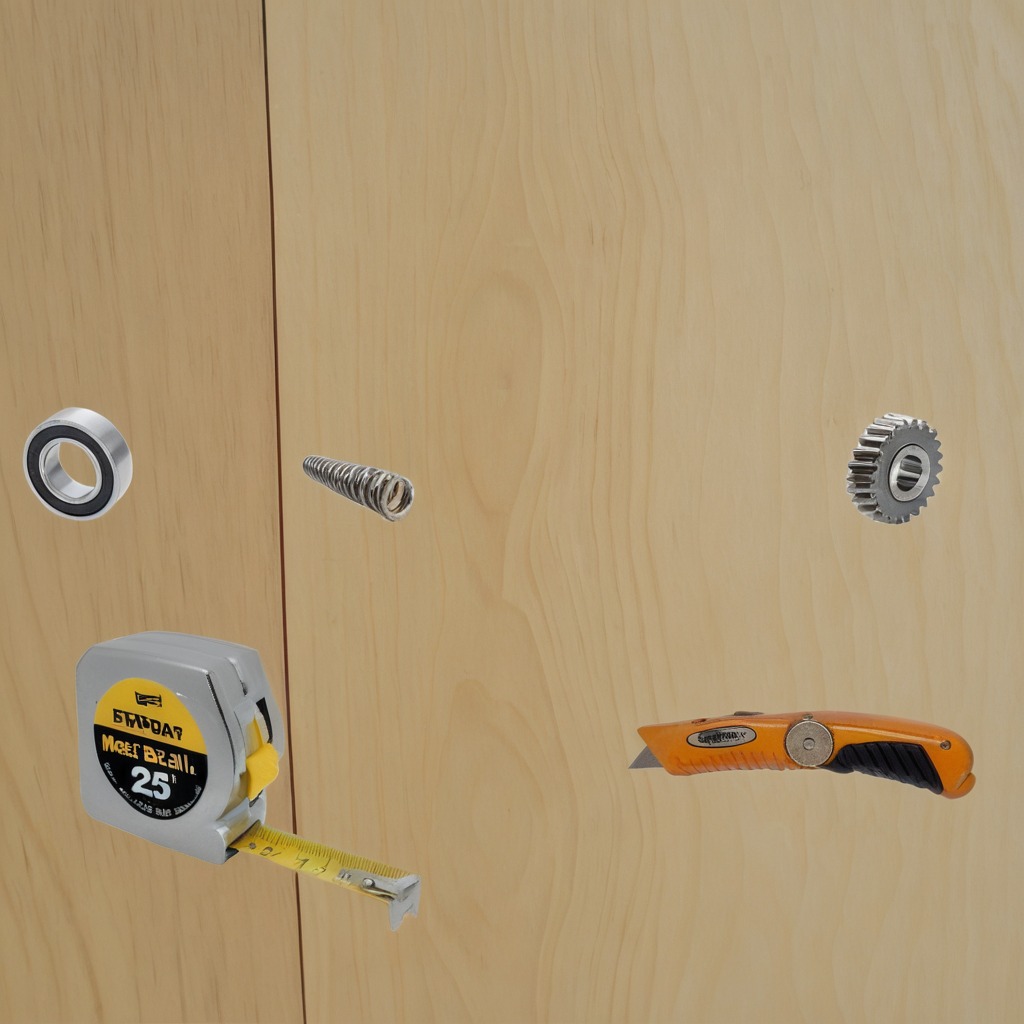
A ball bearing, a steel gear with teeth, a utility knife, a measuring tape, and a coiled metal spring are lying on the plywood surface in a paint workshop lit by afternoon window light.